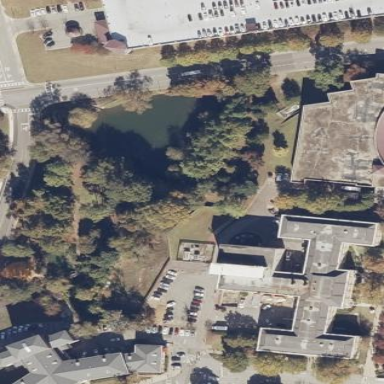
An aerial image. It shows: University building.